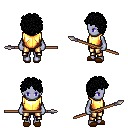
a pixel art fantasy rpg character, female body template, dark elf, purple skin, gold chest armor, gold greaves, black curly afro hairstyle, brown slippers, spear, four views (front, back, left, right), 2x2 character sprite sheet, small pixel art, hard edges, no anti-aliasing